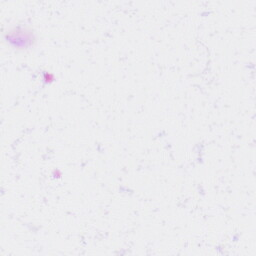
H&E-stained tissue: Liver